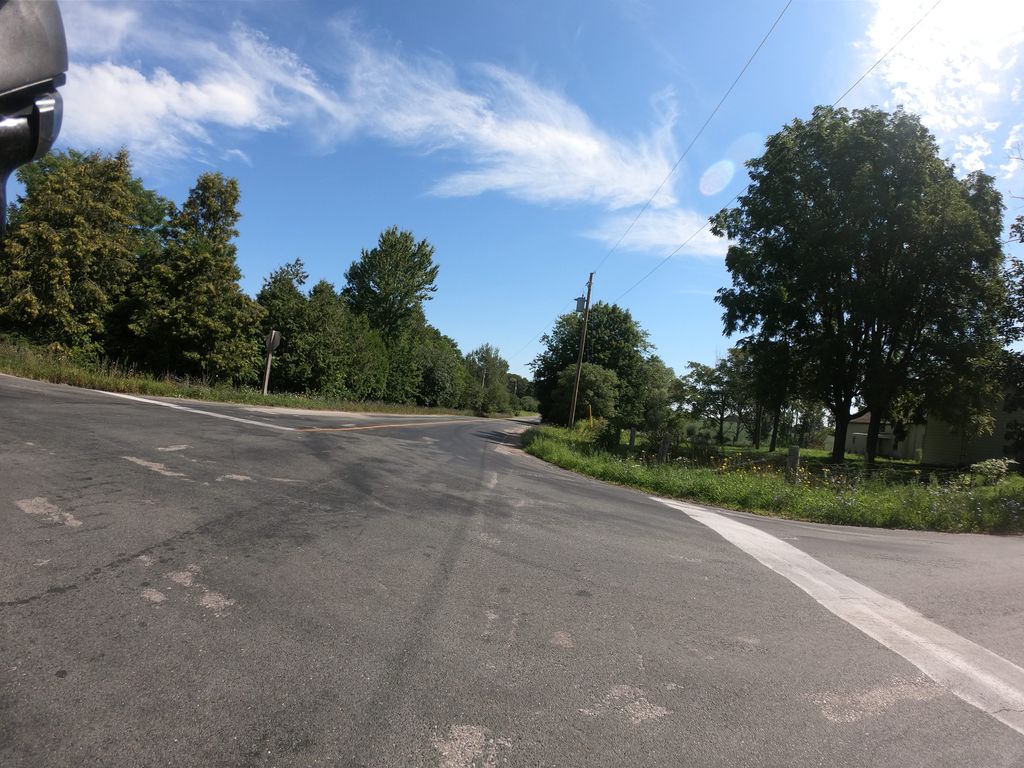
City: kitchener-waterloo